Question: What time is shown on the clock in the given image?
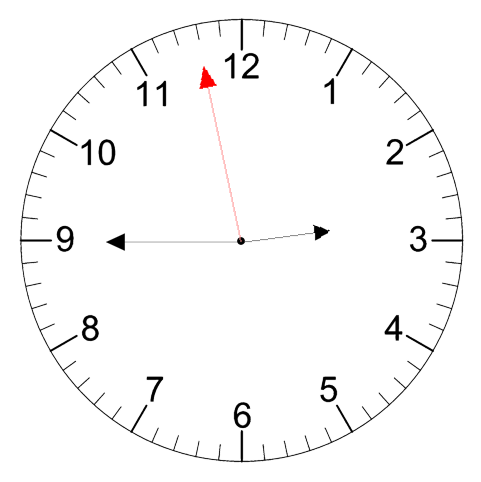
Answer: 02:44:58